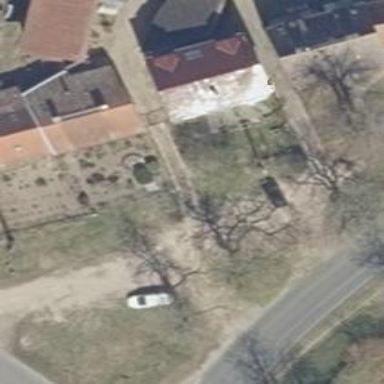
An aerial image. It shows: Driveway with ground surface.